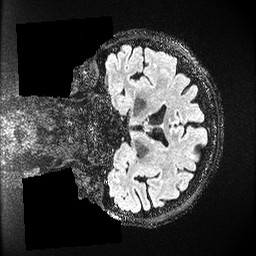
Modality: FLAIR
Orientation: coronal
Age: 59
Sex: female
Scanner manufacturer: ge
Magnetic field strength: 3 T
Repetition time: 4.802 s
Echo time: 0.117 s